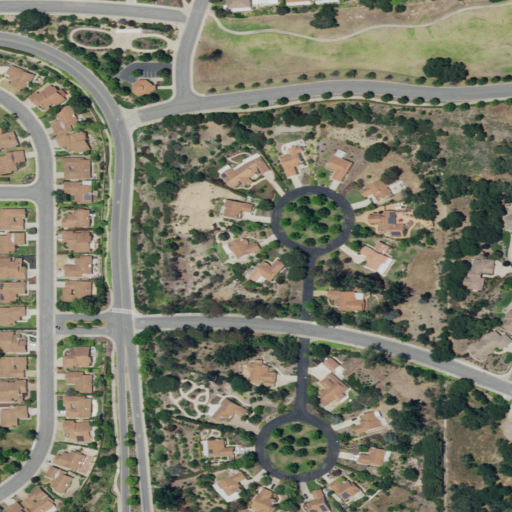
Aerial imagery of mountain in California named Nipomo Mesa containing low intensity development, open development, medium intensity development, cultivated crops, pasture, and shrub